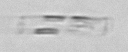
Label: Cerataulina_pelagica